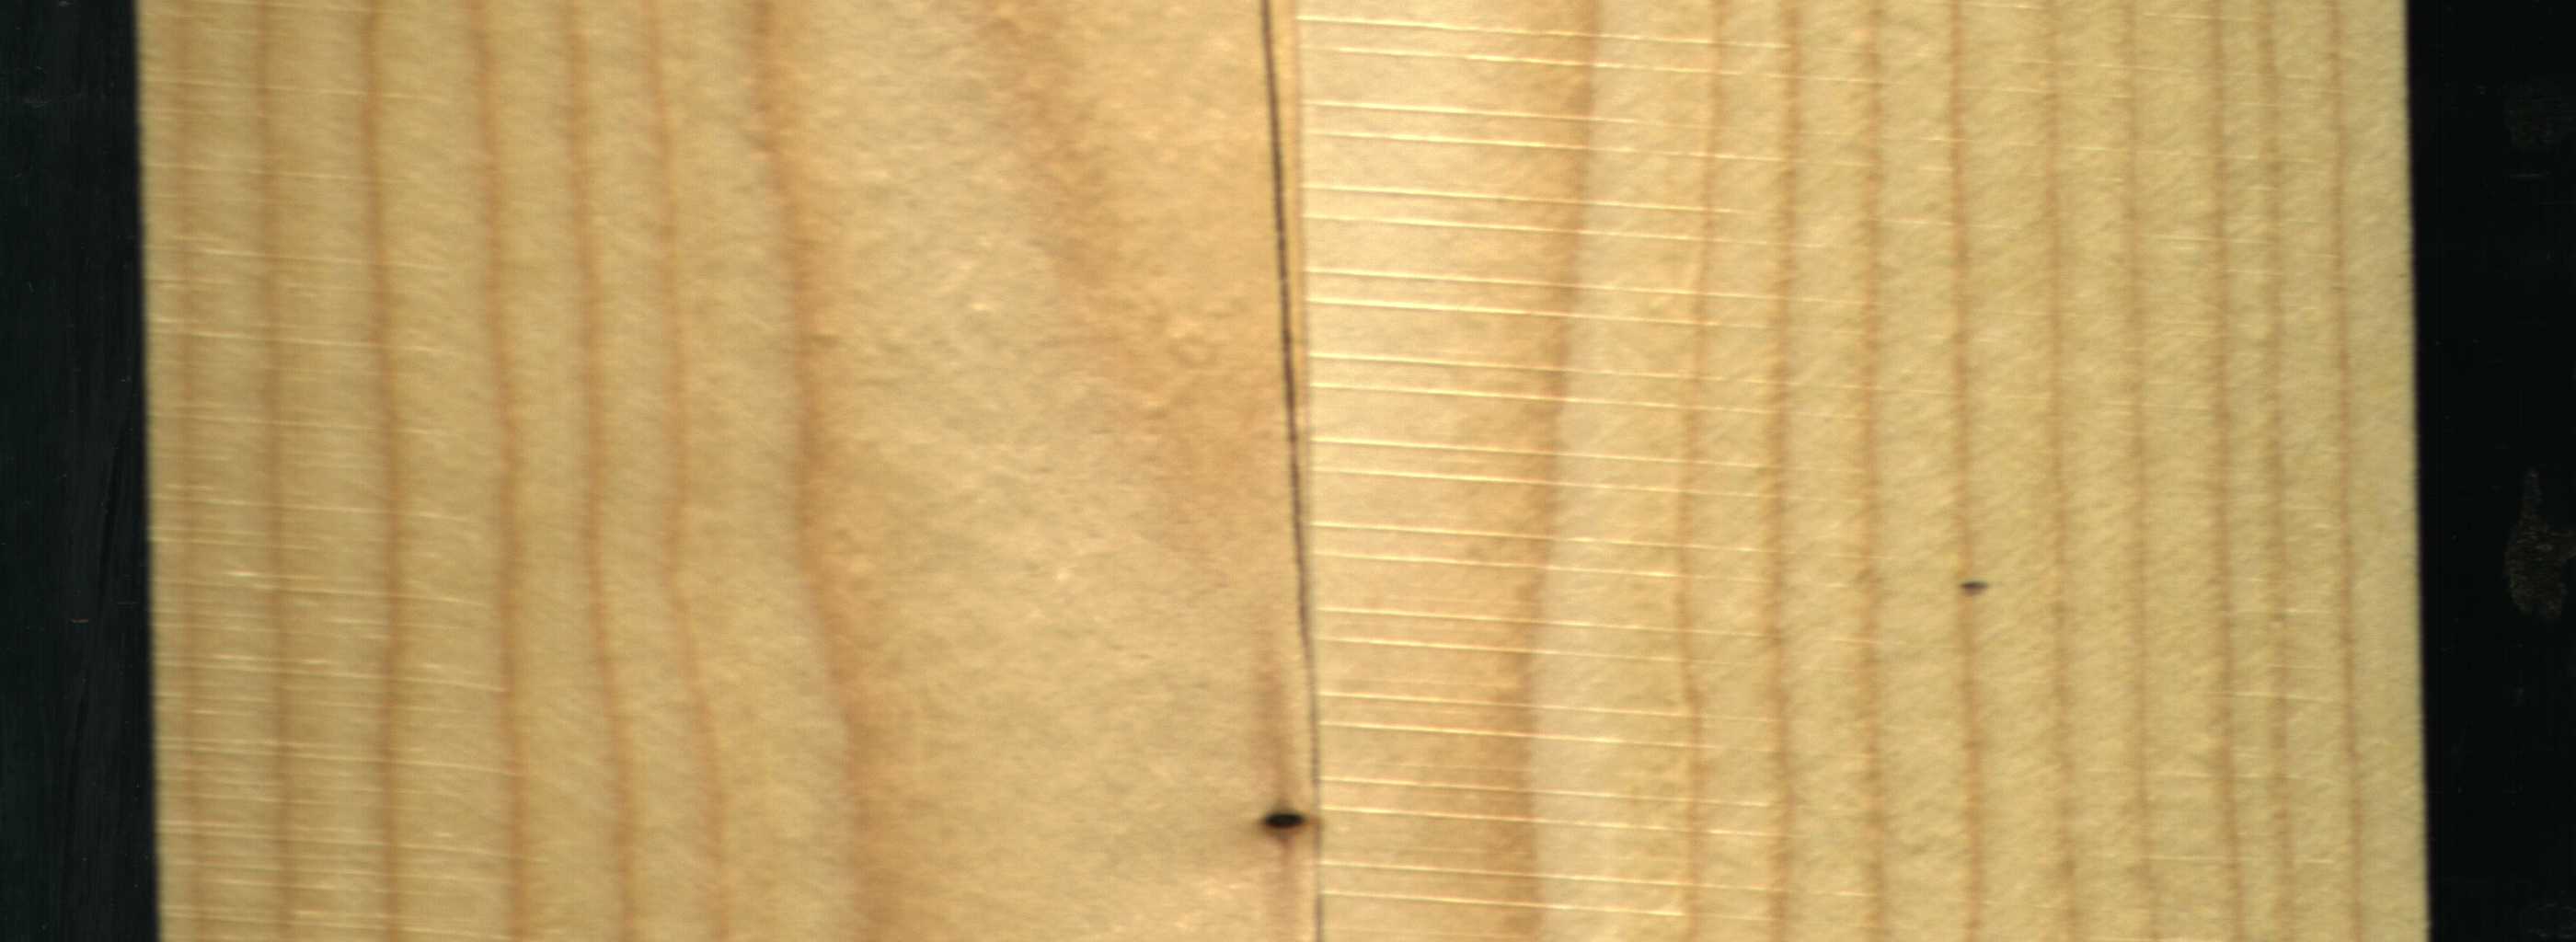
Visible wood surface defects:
Crack
Dead_Knot